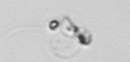
Label: detritus